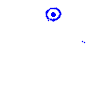
Particle: electron